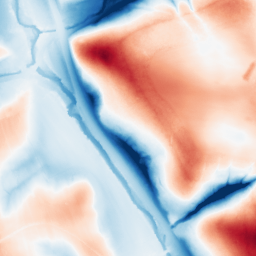
Category: edge_preserving
Decomposition family: guided
Decomposition parameters: radius: 32
eps: 0.1
Upsampling method: bicubic
Upsampling parameters: scale: 2
Upsampling scale: 2